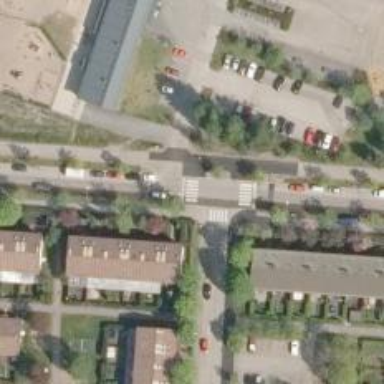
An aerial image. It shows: Uncontrolled crossing on the road.